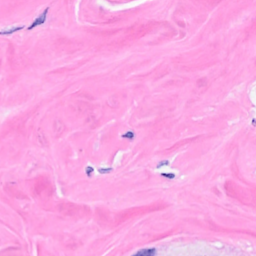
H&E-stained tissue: Breast